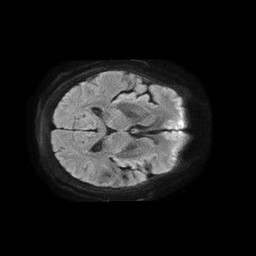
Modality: TRACE
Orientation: axial
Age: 48
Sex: female
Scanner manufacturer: philips
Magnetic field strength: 1.5 T
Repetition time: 4.6 s
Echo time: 0.08941 s